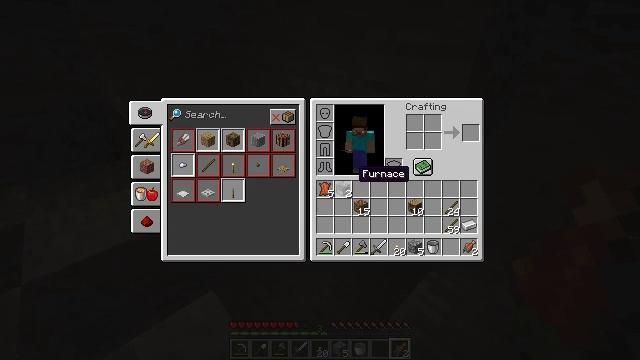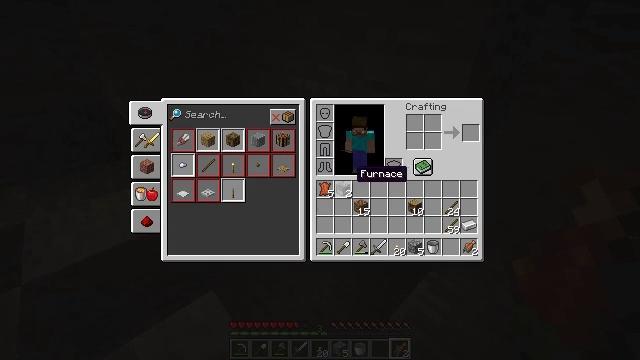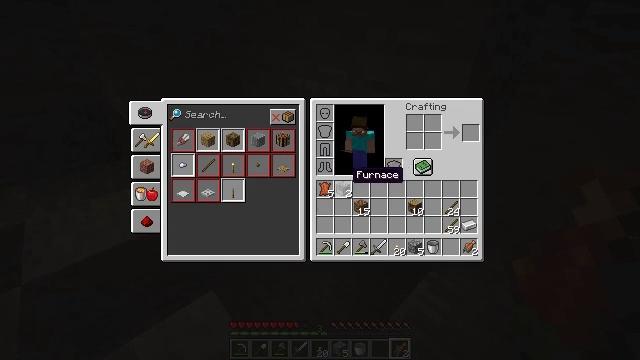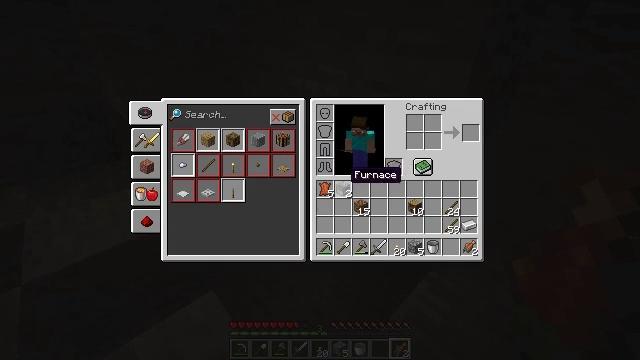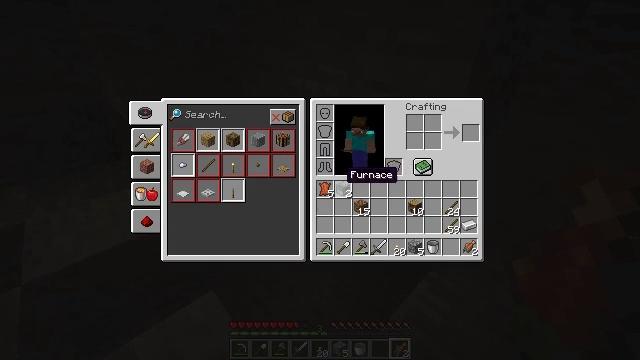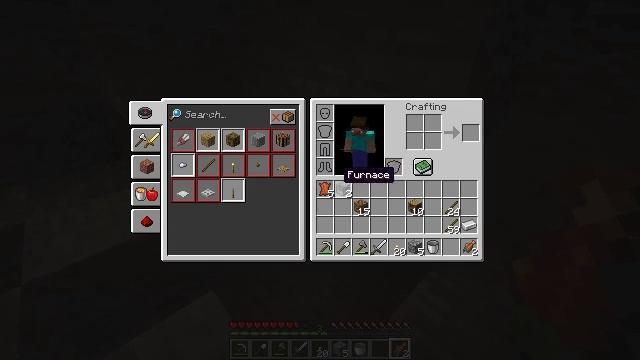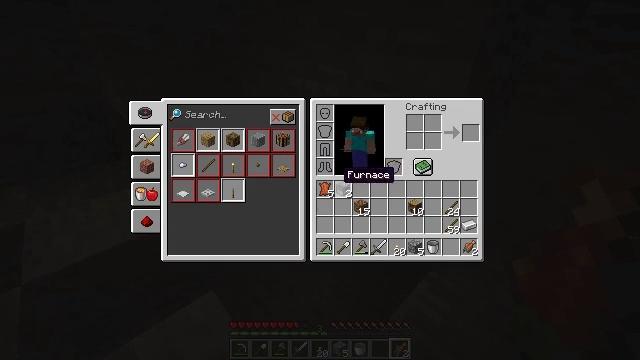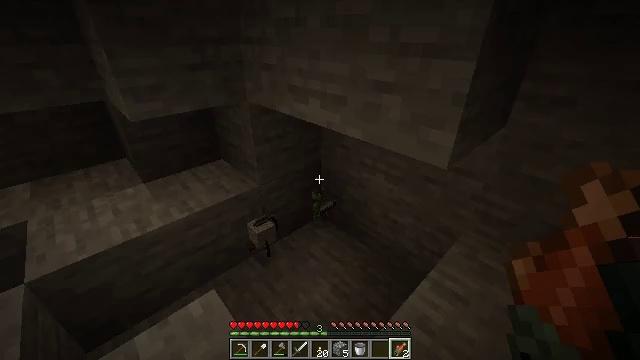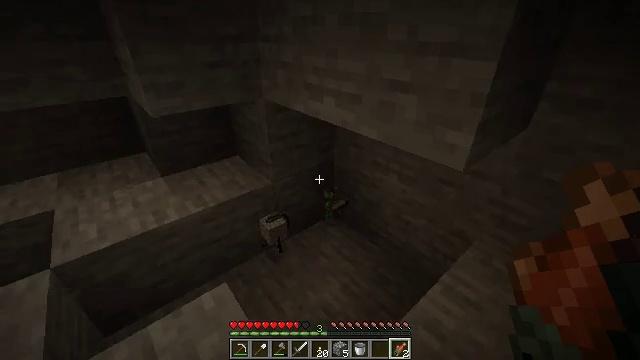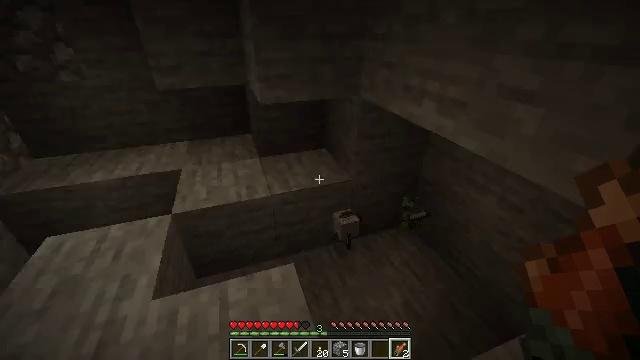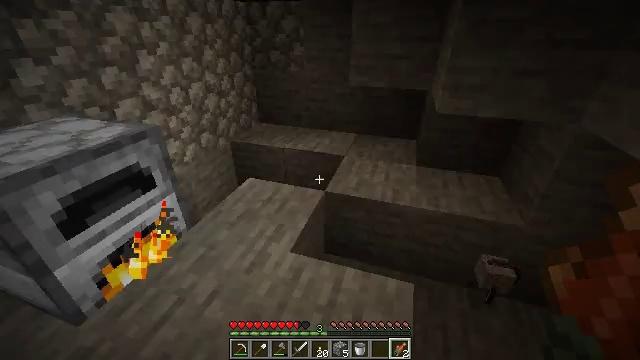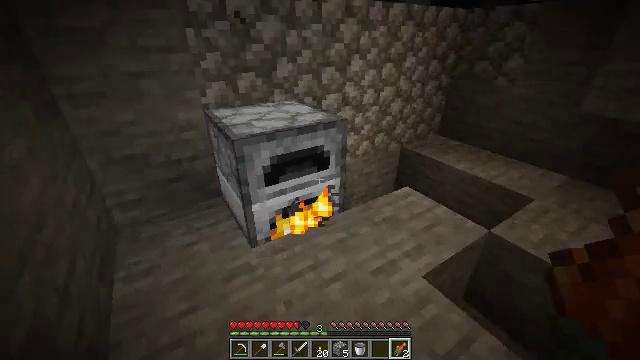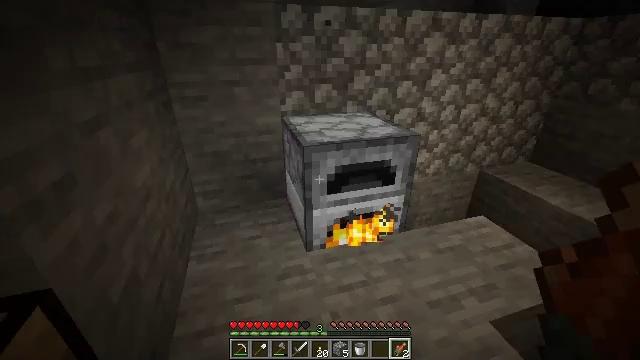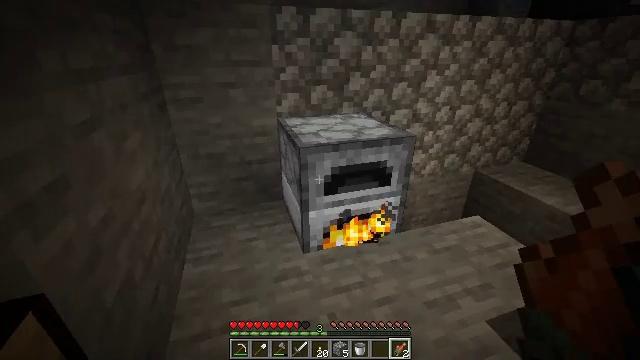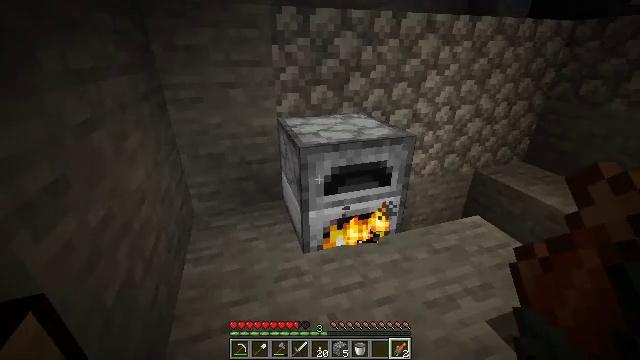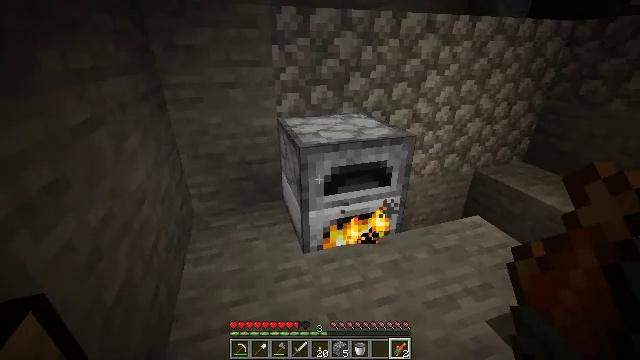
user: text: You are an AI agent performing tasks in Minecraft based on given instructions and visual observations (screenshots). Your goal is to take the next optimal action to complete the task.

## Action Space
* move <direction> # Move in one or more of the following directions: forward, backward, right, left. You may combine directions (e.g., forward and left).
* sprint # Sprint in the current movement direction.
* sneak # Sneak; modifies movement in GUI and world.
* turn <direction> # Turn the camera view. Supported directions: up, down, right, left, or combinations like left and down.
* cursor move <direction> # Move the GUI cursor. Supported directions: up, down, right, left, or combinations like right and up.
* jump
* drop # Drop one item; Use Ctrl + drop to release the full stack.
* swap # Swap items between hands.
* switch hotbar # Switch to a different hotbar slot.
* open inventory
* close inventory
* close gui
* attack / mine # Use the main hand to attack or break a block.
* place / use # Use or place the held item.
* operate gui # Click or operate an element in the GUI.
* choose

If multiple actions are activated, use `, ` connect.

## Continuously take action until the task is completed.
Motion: motion action
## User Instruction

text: Interact with the crafting table to craft a leather helmet.
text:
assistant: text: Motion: no_op
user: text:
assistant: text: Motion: no_op
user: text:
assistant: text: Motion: no_op
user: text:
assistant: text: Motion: no_op
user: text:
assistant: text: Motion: no_op
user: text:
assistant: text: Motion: no_op
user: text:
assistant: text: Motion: no_op
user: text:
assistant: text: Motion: turn left
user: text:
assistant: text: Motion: turn left
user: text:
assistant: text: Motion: turn left
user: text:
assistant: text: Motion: turn left and up
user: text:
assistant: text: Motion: turn left and up
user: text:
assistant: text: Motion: no_op
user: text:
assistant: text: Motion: no_op
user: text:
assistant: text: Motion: no_op
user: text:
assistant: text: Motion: move forward
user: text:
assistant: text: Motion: move forward
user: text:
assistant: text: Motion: move forward
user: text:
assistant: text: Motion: move forward and move right, turn right
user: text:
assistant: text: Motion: move forward and move right
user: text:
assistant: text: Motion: move forward and move right, turn down
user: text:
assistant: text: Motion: move forward and move right, turn left and down
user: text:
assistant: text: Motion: turn left and down, use / place
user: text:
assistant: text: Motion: use / place
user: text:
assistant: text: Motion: turn left, use / place
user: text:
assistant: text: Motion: turn left
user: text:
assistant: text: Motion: no_op
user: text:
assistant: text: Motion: no_op
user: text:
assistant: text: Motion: no_op
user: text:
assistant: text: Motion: no_op